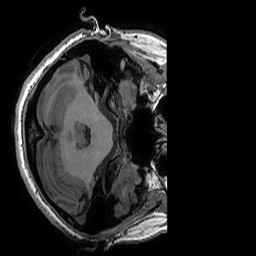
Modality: T1w
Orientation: axial
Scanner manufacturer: ge
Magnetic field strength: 3 T
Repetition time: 0.008156 s
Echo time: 0.00318 s